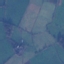
Land use / land cover: Pasture